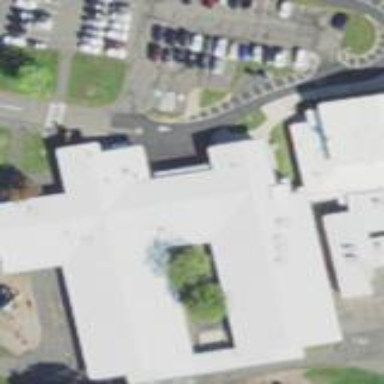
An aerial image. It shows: School.